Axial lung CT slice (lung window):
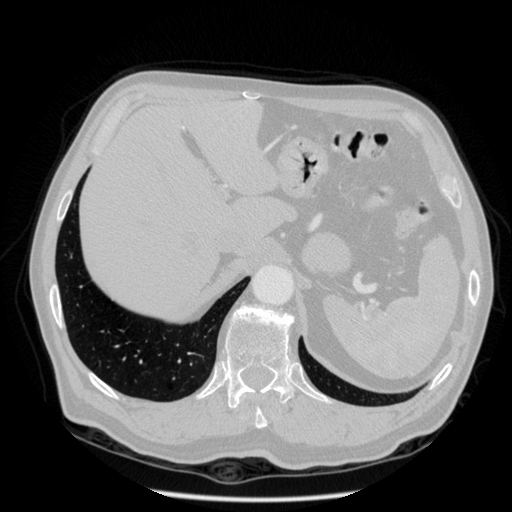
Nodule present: no